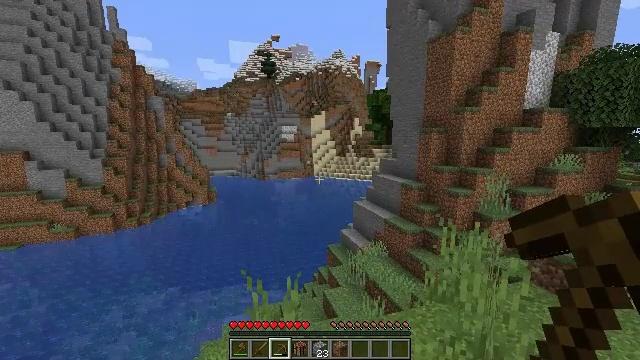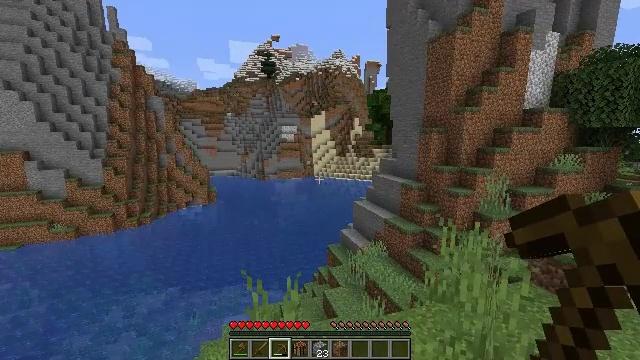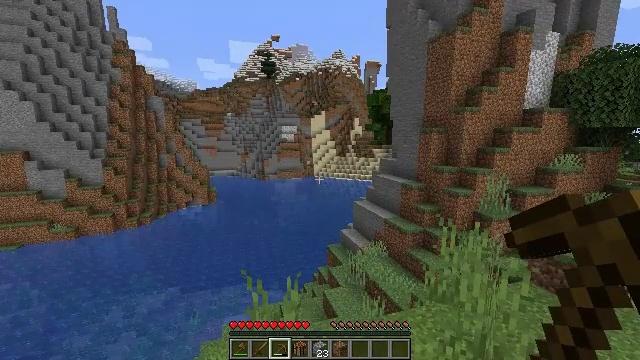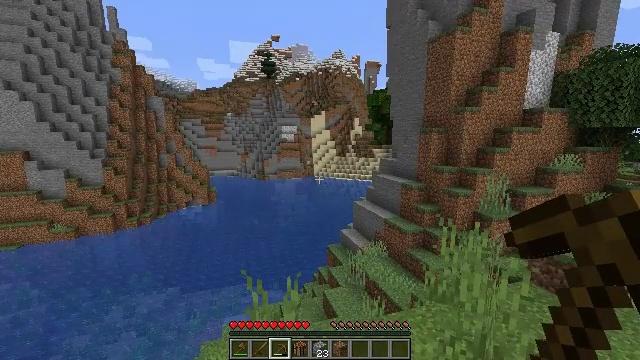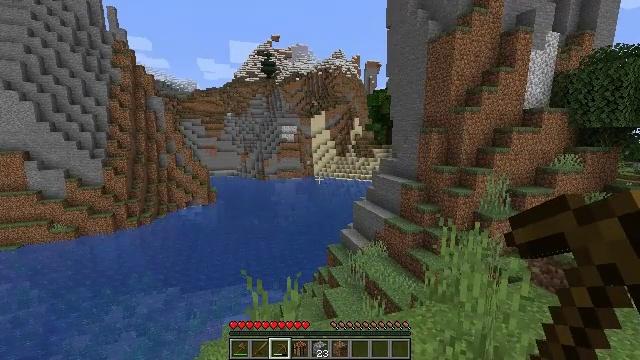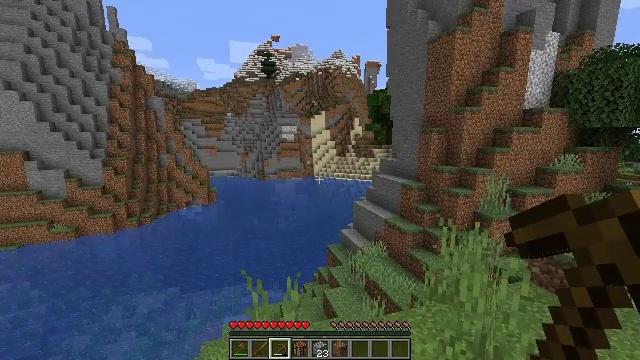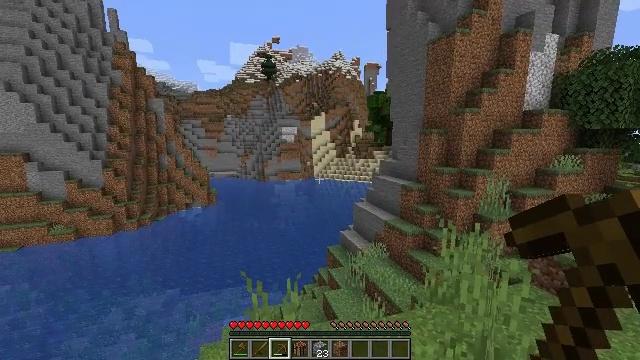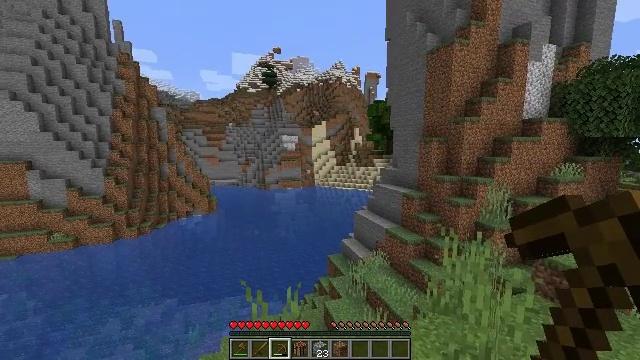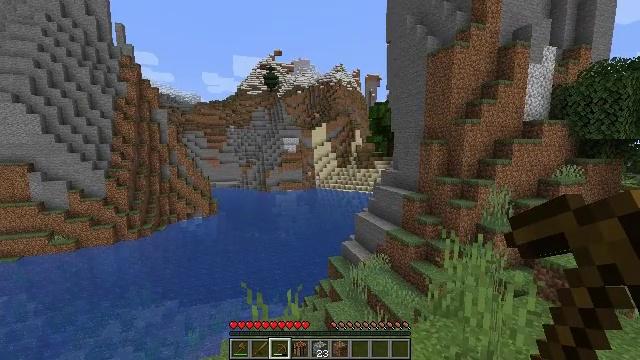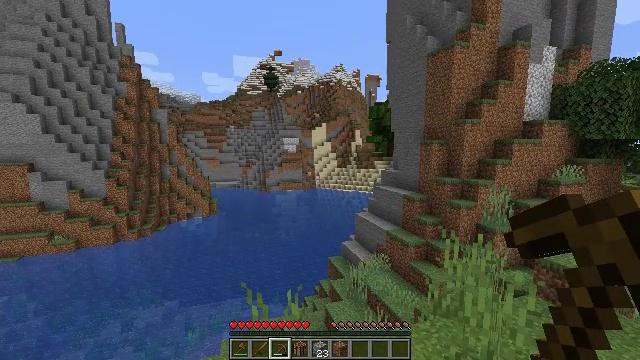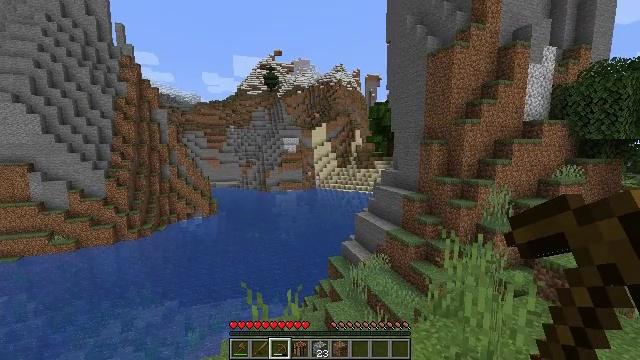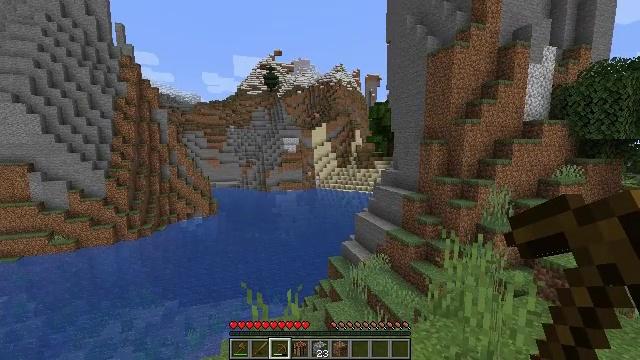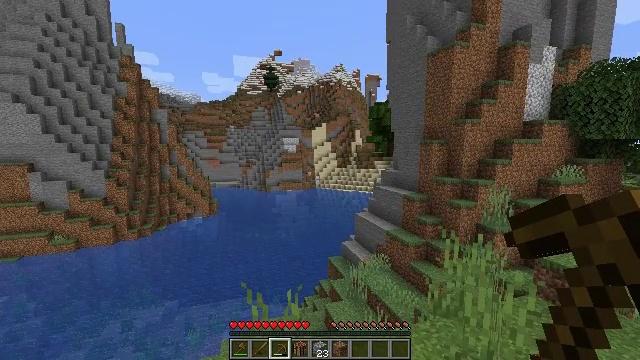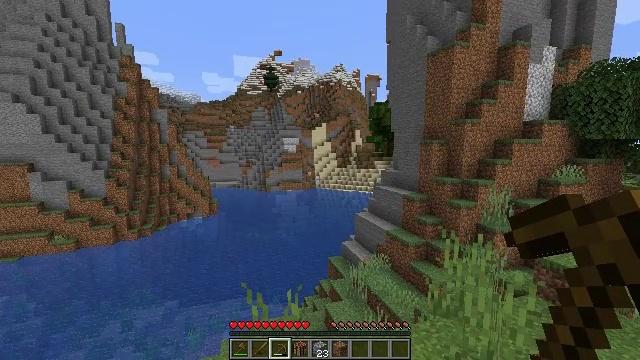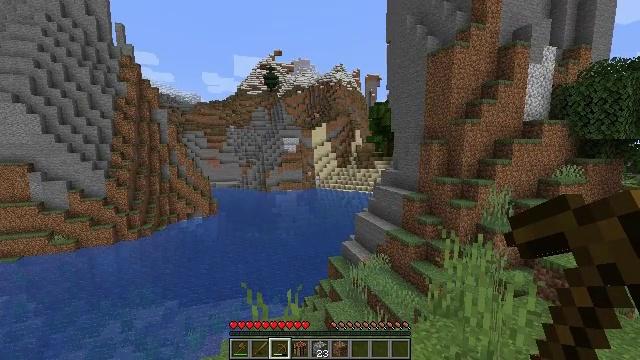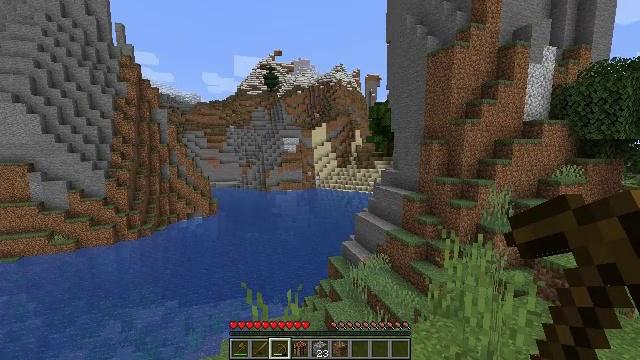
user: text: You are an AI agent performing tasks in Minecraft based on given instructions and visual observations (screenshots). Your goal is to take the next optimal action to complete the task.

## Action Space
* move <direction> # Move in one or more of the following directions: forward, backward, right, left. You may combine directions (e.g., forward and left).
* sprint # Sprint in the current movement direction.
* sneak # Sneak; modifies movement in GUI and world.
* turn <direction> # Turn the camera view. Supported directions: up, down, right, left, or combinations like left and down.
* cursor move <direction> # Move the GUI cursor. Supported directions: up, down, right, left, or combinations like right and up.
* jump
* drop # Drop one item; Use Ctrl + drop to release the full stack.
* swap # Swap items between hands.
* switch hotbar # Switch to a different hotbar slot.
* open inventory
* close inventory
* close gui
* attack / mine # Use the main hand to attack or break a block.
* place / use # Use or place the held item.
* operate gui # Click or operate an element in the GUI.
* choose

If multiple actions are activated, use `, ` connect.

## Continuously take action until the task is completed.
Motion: motion action
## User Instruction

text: Mine tall grass from the ground.
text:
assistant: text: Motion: no_op
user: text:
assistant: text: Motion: no_op
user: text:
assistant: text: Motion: no_op
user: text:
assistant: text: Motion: no_op
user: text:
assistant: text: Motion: no_op
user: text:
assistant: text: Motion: no_op
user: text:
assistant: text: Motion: turn up
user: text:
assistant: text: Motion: no_op
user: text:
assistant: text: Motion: no_op
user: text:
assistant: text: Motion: no_op
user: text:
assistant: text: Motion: no_op
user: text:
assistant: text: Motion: no_op
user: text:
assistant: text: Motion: no_op
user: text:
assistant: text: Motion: no_op
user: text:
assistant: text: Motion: no_op
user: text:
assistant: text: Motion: no_op
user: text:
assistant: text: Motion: no_op
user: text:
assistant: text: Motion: no_op
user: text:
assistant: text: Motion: no_op
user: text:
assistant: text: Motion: no_op
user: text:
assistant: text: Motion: no_op
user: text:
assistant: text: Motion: no_op
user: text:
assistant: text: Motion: no_op
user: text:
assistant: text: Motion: no_op
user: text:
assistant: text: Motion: no_op
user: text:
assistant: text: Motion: no_op
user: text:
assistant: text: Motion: move forward, turn right and down
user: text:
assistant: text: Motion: move forward, turn right and down
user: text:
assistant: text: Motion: move forward, turn right and down
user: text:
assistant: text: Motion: move forward, turn right and down